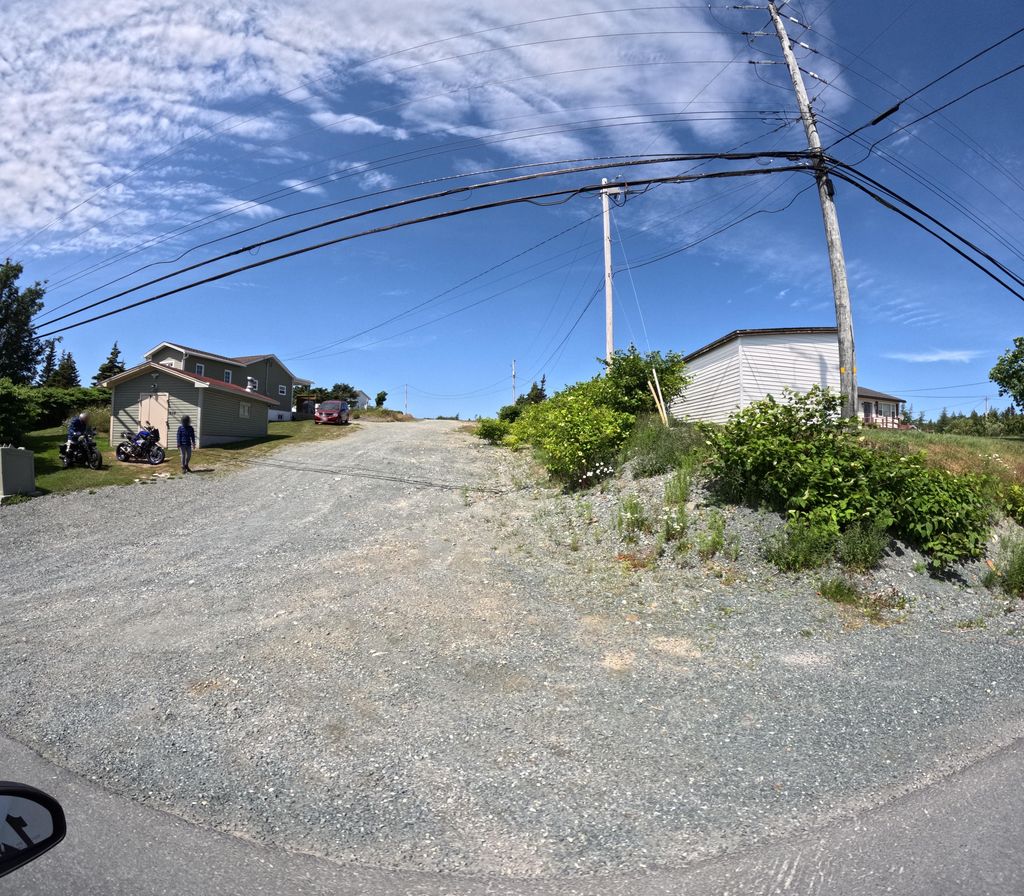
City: st_johns